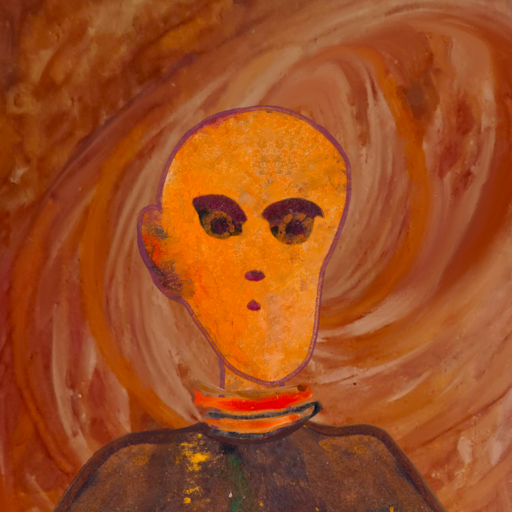
Background: Pious_Lady, Head And Neck Front: Hypocrite, Face Front: Doll, Bust: Comrade, Hair Front: Blank, Head Accessory: Blank, Second Necklace: Blank, Necklace: Experience, Baby: Blank